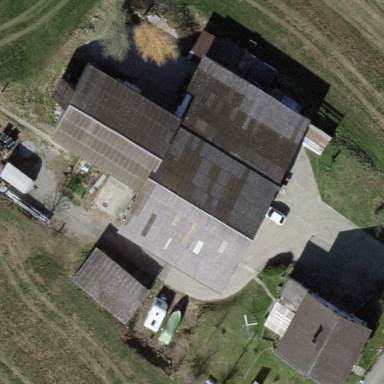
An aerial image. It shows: Farmyard area.